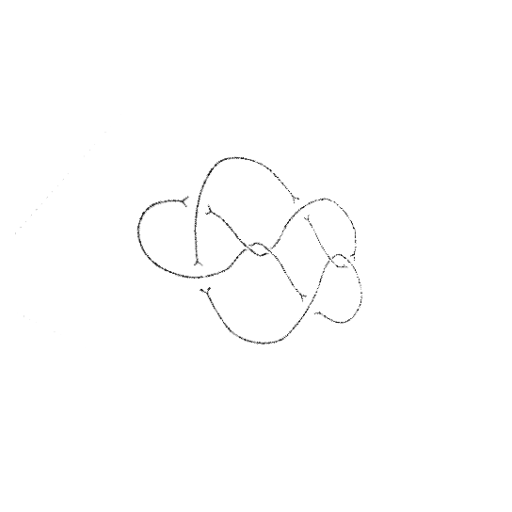
Crossing number: 8